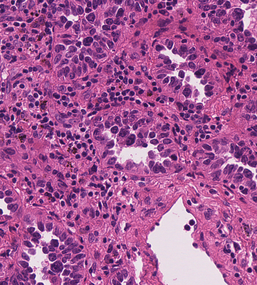
Tumor epithelial tissue: yes
Tumor-associated stroma tissue: yes
Normal tissue: no